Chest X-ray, PA view. Patient: 45 years old, sex F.
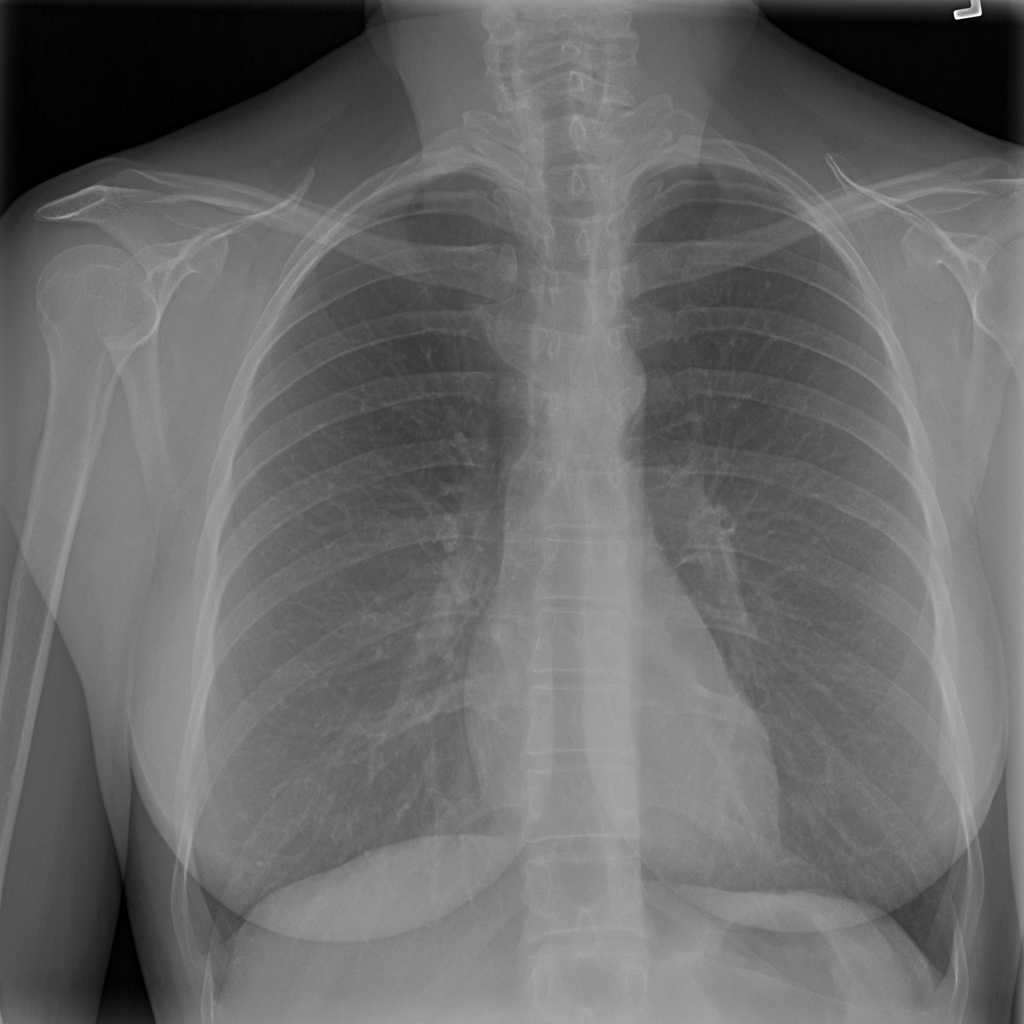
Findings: No Finding